Field crop: maize
Growth stage: 2
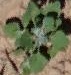
Species: chenopodium